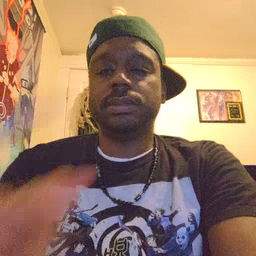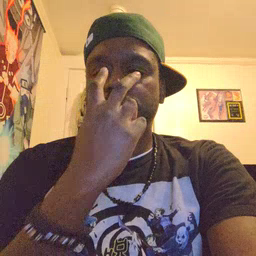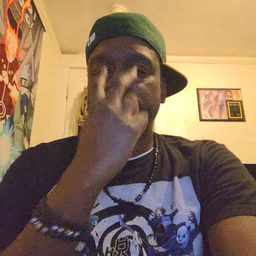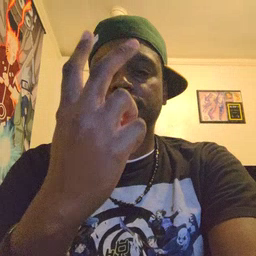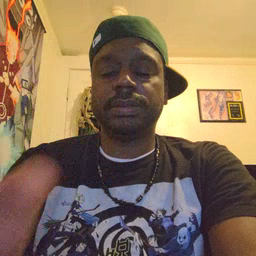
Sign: see